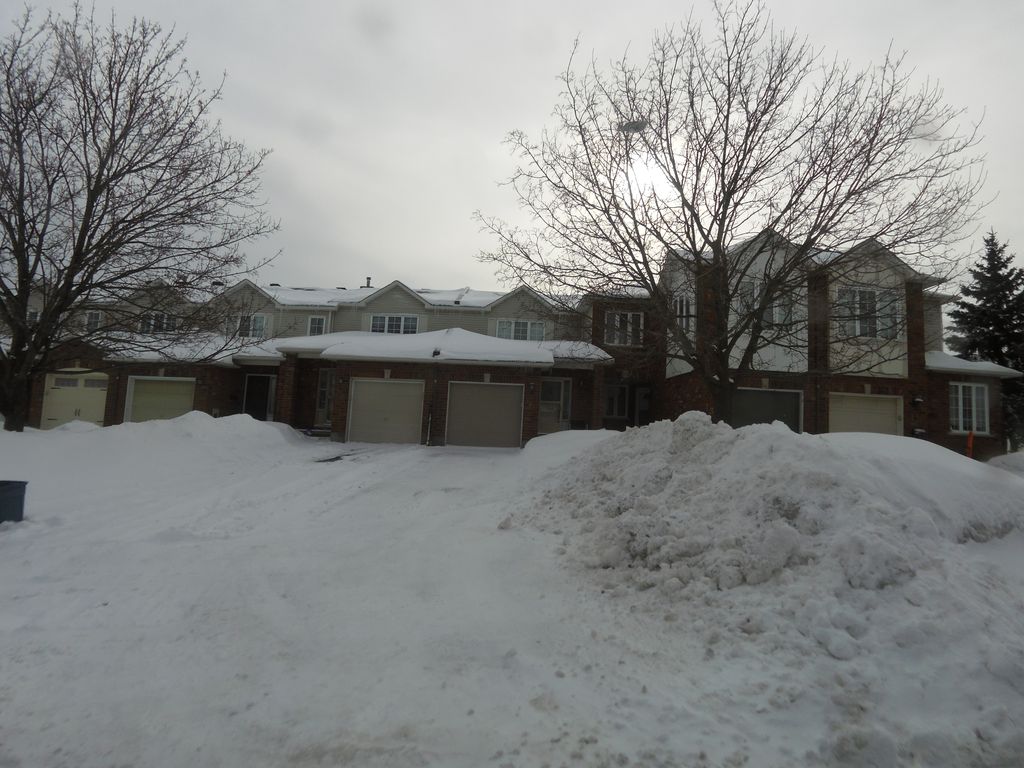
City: ottawa-gatineau